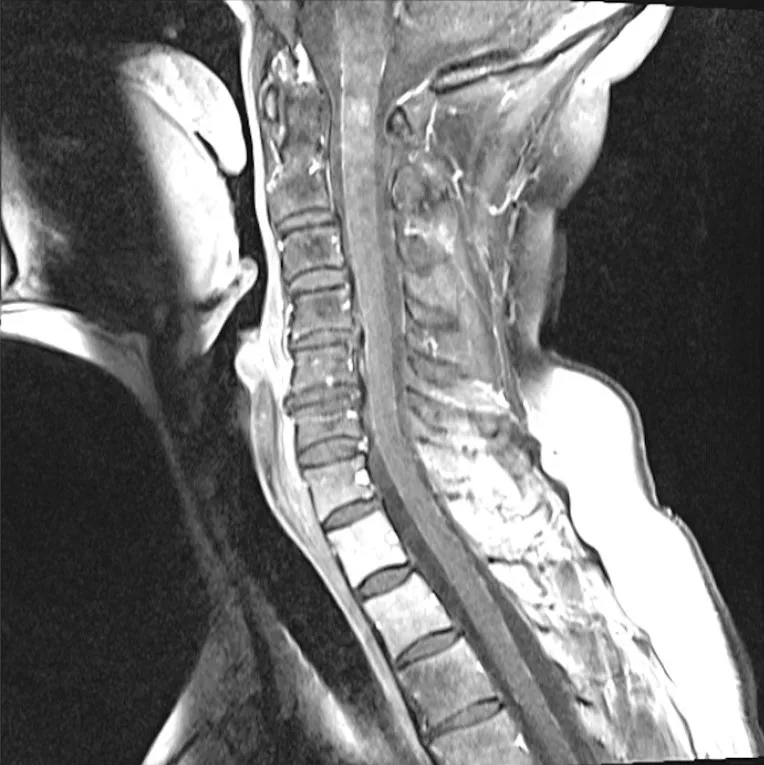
Cervical Spine MRI. Sagittal MRI of the cervical spine demonstrated nodular contrast enhancement of the lesion at the cervicomedullary junction.
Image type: radiology (mri)